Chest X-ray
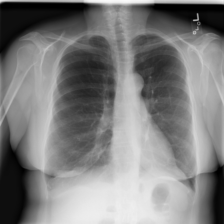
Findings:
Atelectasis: negative
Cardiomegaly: negative
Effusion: negative
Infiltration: negative
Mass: negative
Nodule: negative
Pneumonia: negative
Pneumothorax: negative
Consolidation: negative
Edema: negative
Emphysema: positive
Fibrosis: negative
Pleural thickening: negative
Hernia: negative